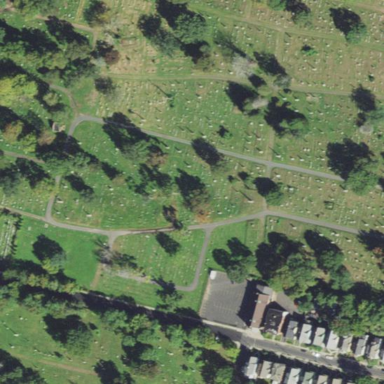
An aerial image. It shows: Cemetery.